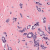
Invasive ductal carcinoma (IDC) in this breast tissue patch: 1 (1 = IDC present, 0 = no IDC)